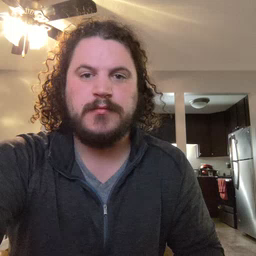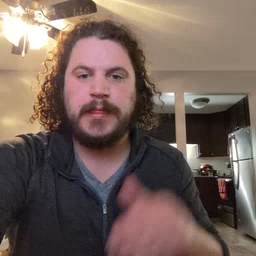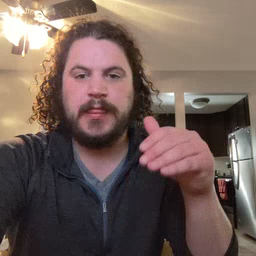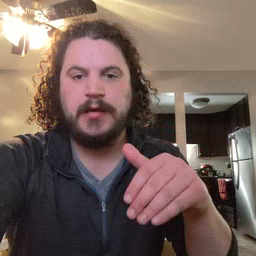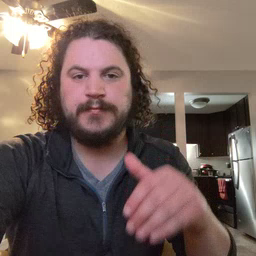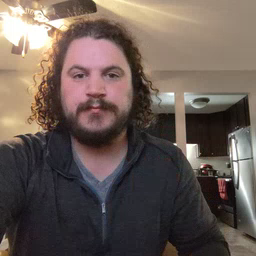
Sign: night